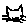
Label: cat